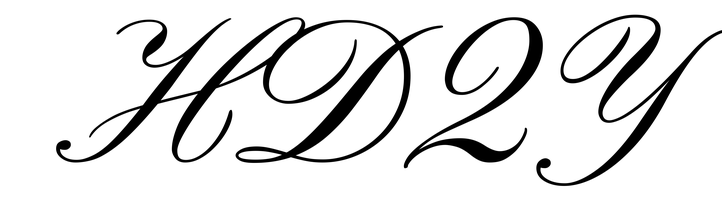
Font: PinyonScript-Regular